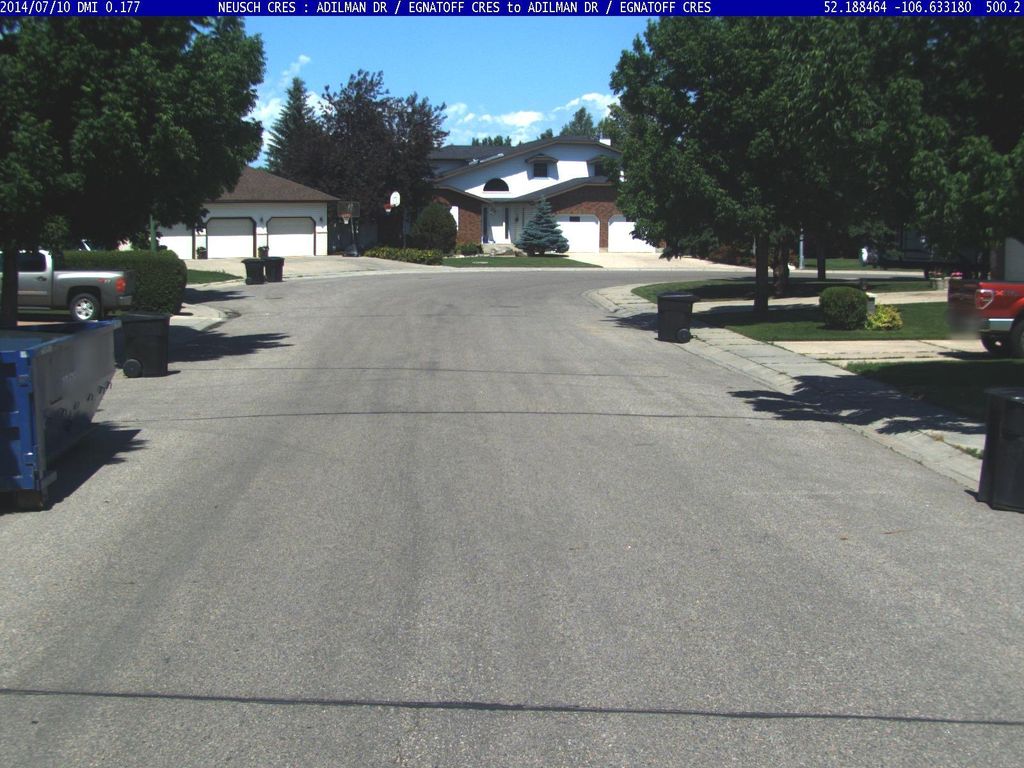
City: saskatoon